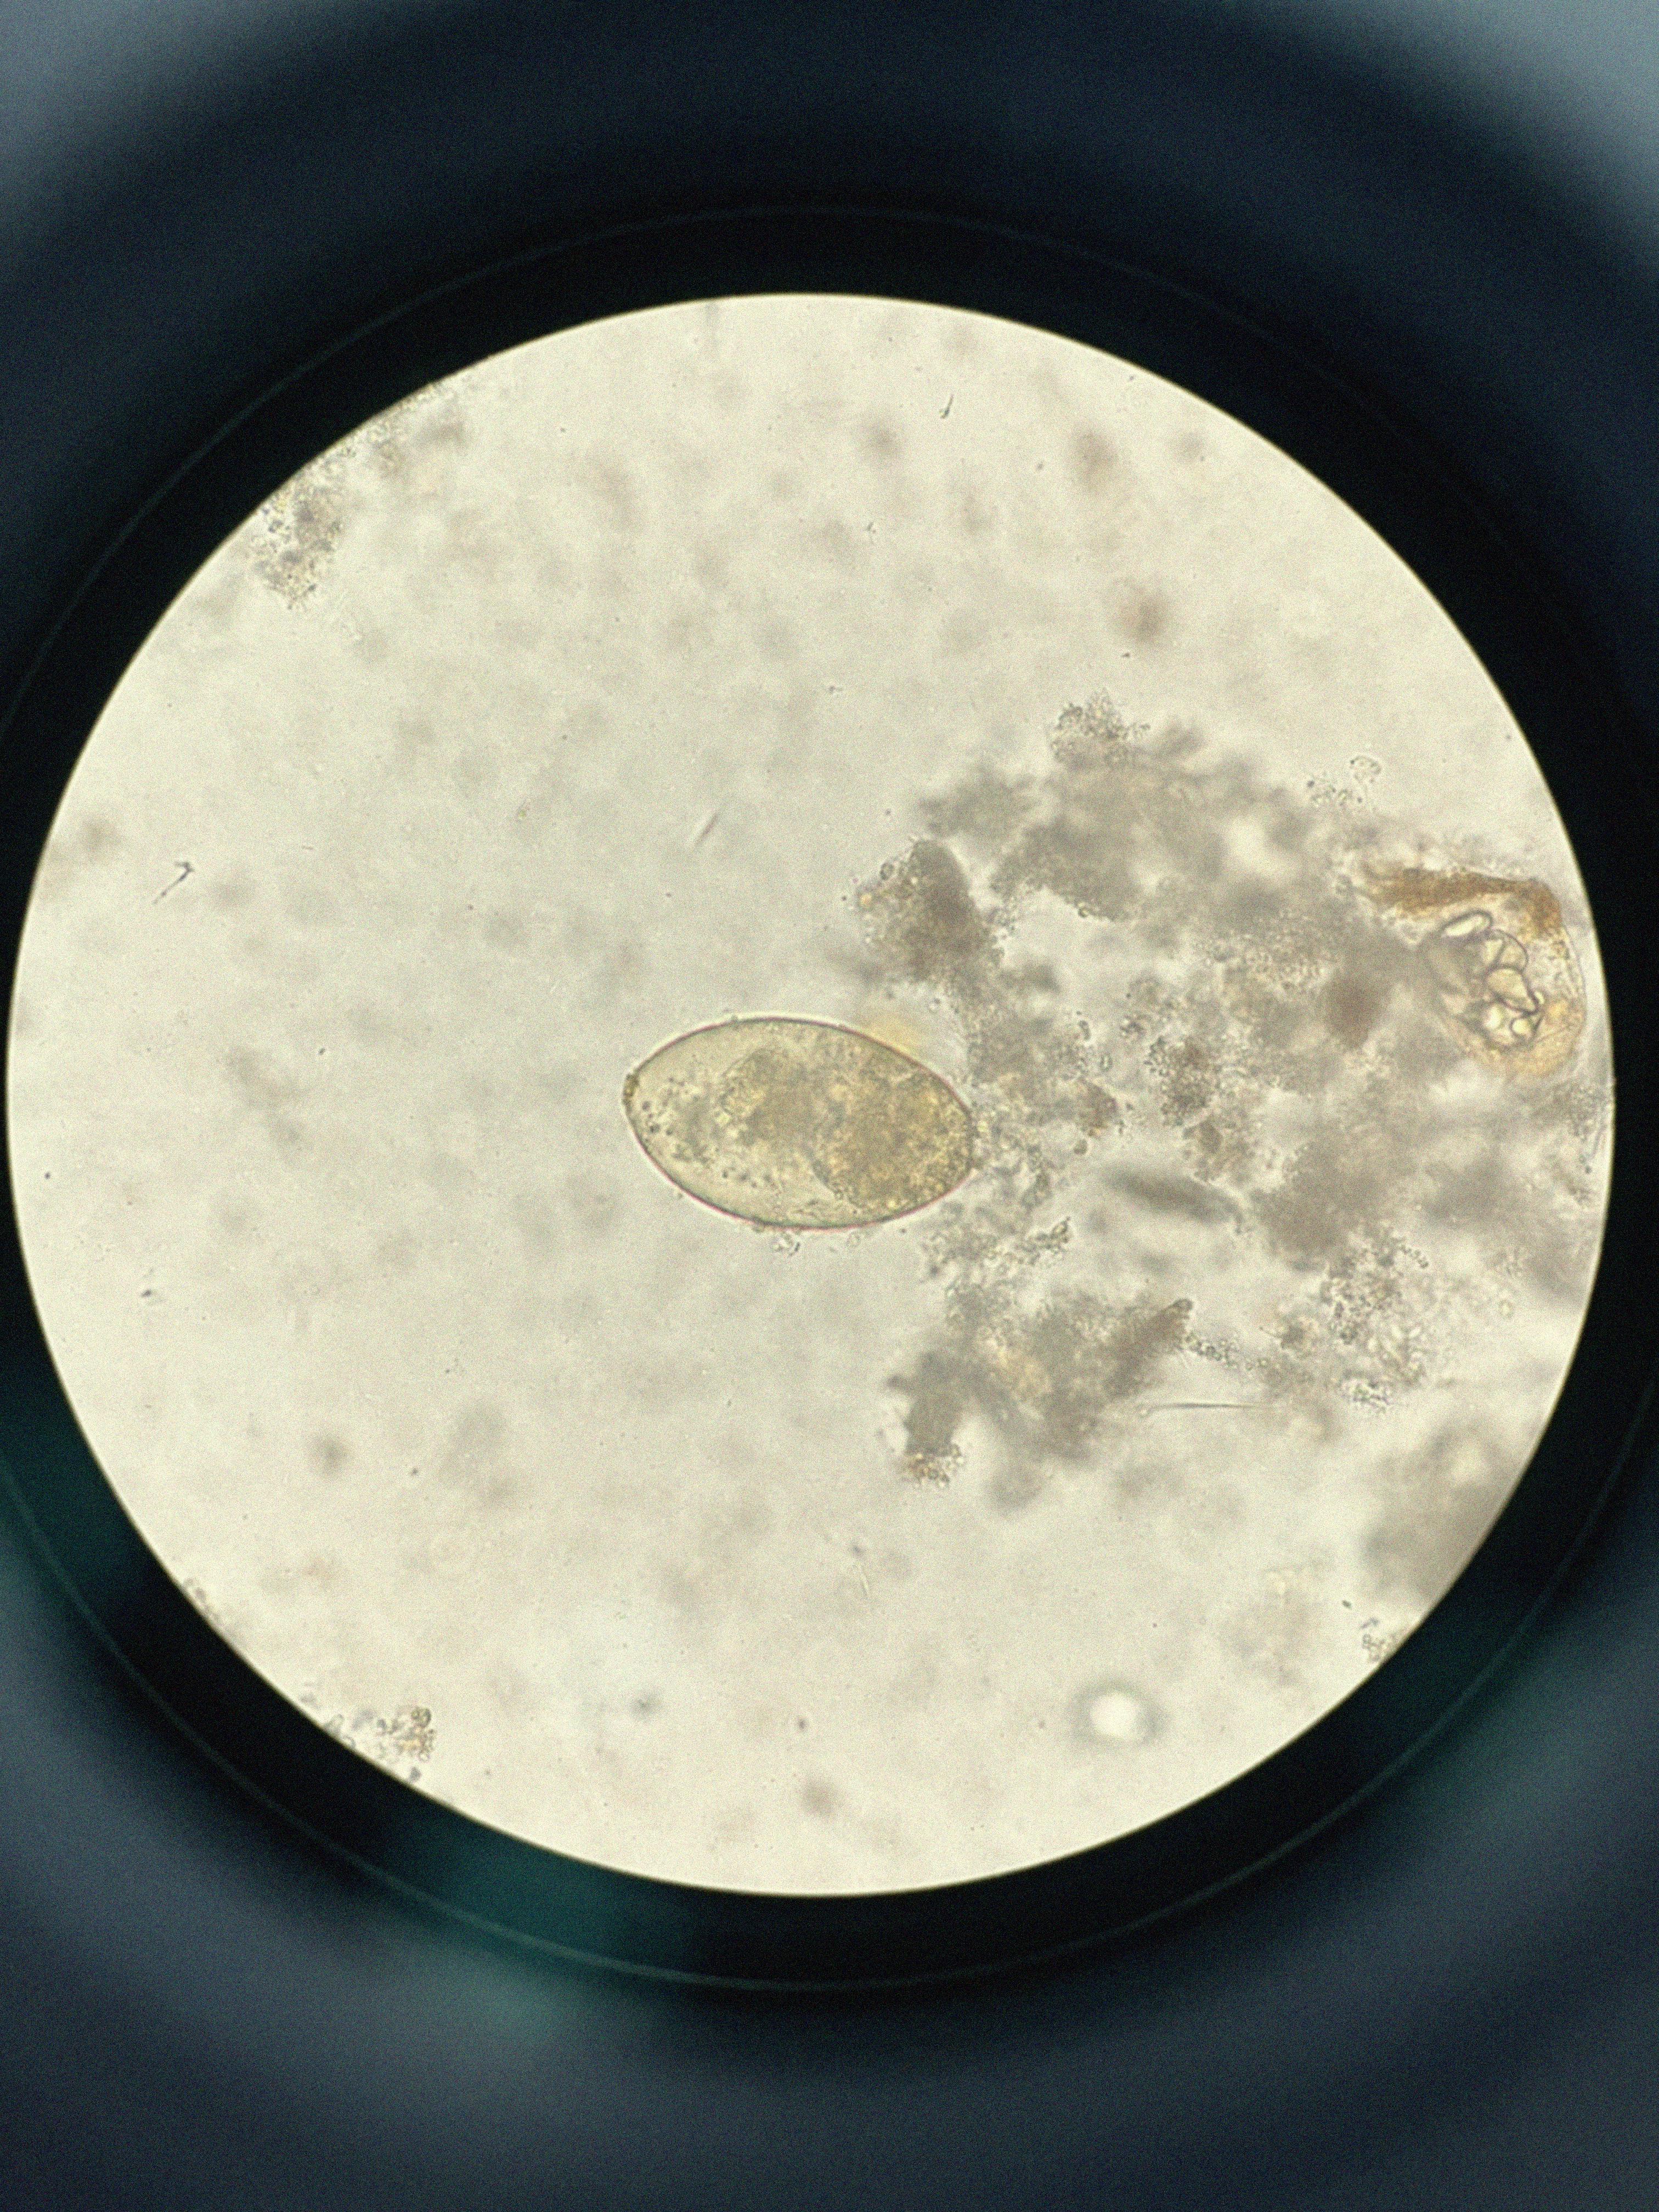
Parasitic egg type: Fasciolopsis buski